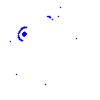
Particle: pion